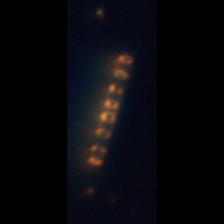
Taxon: Chaetoceros
Group: Diatoms